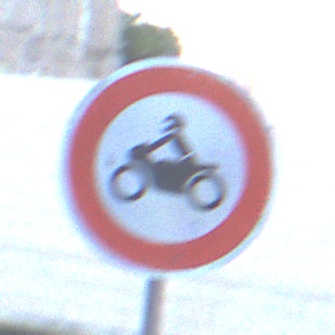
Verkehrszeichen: VerbotKraftraeder
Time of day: SunriseSunset
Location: Outdoor (Urban)
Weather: Clear
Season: NotSpecified
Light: Natural